Field crop: maize
Growth stage: 1
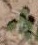
Species: chenopodium